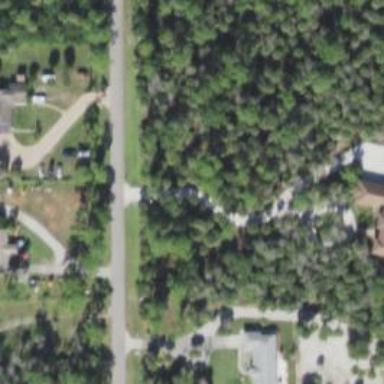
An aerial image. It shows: Driveway.